Field crop: maize
Growth stage: 2
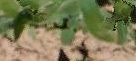
Species: maize